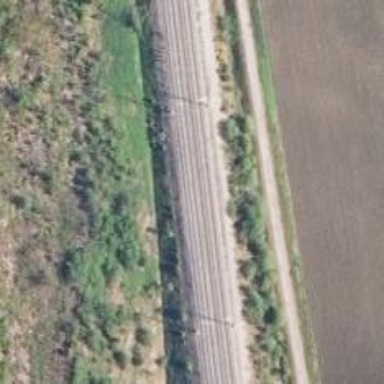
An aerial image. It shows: Railway track with continuous electrified contact line.